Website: lowes
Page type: review-order
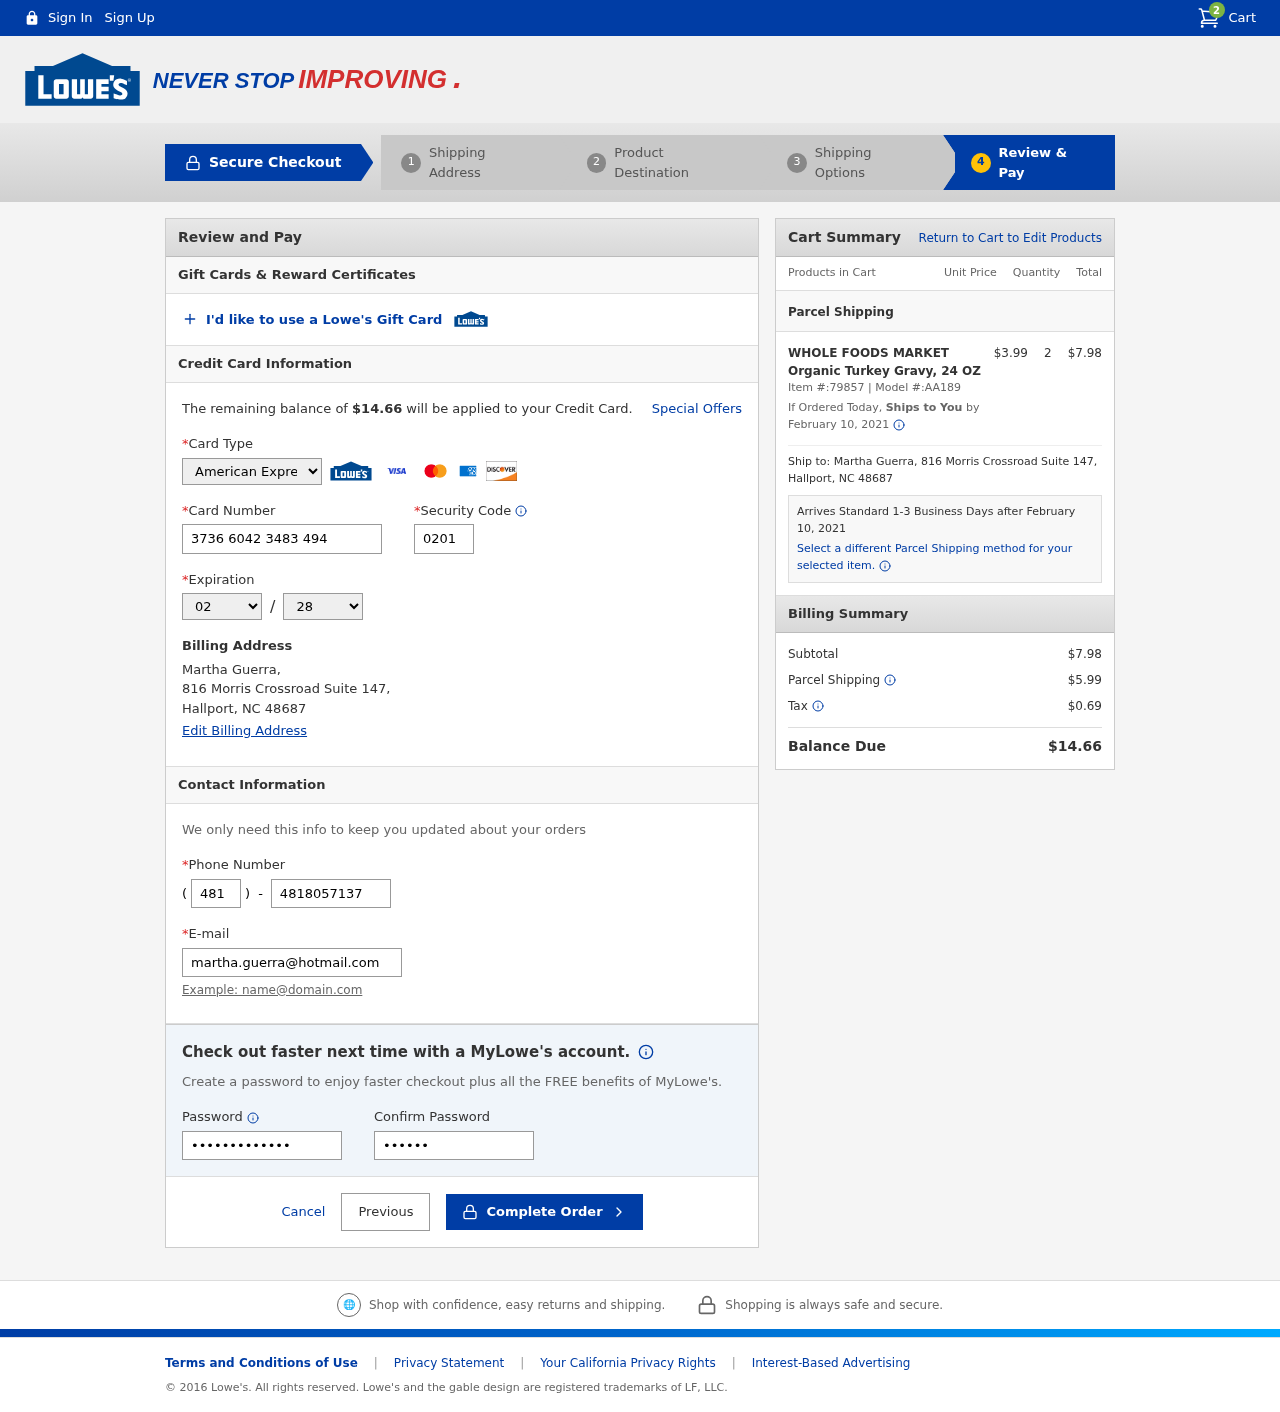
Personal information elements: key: PII_CARD_CVV
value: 0201
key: PII_CARD_EXPIRY_MONTH
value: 02
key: PII_CARD_EXPIRY_YEAR
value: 28
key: PII_CARD_NUMBER
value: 3736 6042 3483 494
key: PII_CARD_TYPE
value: American Express
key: PII_CITY
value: Hallport
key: PII_EMAIL
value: martha.guerra@hotmail.com
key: PII_FULLNAME
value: Martha Guerra,
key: PII_PHONE
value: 4818057137
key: PII_PHONE_AREA
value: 481
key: PII_POSTCODE
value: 48687
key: PII_STATE_ABBR
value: NC
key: PII_STREET
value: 816 Morris Crossroad Suite 147,
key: PII_FULLNAME2
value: Martha Guerra
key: PII_STREET2
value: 816 Morris Crossroad Suite 147
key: PII_CITY_STATE_ZIP2
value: Hallport, NC 48687
Product elements: key: PRODUCT1_NAME
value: WHOLE FOODS MARKET Organic Turkey Gravy, 24 OZ
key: PRODUCT1_PRICE
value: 3.99
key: PRODUCT1_QUANTITY
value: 2
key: PRODUCT1_ITEM_NUMBER
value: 79857
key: PRODUCT1_MODEL_NUMBER
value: AA189
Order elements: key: ORDER_NUM_ITEMS
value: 2
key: ORDER_TOTAL
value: $14.66
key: ORDER_SHIPPING_DATE
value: February 10, 2021
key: ORDER_SUBTOTAL
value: $7.98
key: ORDER_SHIPPING_DATE2
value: February 10, 2021
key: ORDER_SUBTOTAL2
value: $7.98
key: ORDER_SHIPPING_COST
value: $5.99
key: ORDER_TAX
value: $0.69